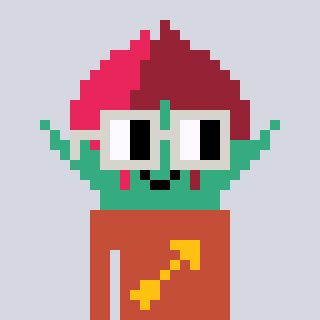
a pixel art character with square light gray glasses, a rosebud-shaped head and a rust-colored body on a cool background